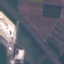
Label: Highway